Question: For example H8 -H6 with H7 being blank. Easy =H8-H6. I get that but then there will be rows added and H may have a lot of blank cells but then a number is entered on H15. Now I want H15-H8. Is there an easy way to do this without having to re-do the simple formulas every time?

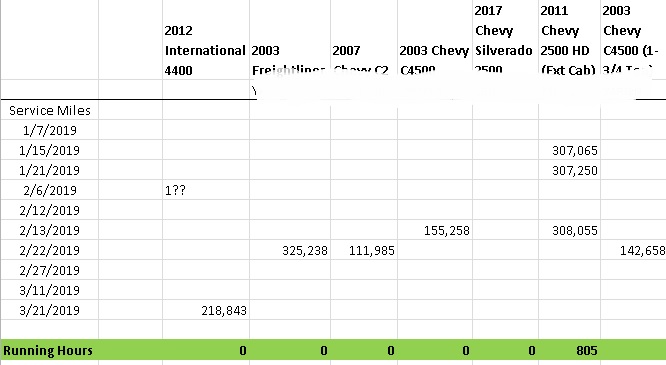
Answer: Use INDEX/AGGREGATE:
'''
=INDEX(H:H,AGGREGATE(14,7,ROW(INDEX(H:H,2):INDEX(H:H,ROW()-1))/(INDEX(H:H,2):INDEX(H:H,ROW()-1)<>""),1))-INDEX(H:H,AGGREGATE(14,7,ROW(INDEX(H:H,2):INDEX(H:H,ROW()-1))/(INDEX(H:H,2):INDEX(H:H,ROW()-1)<>""),2))
'''
<URL>